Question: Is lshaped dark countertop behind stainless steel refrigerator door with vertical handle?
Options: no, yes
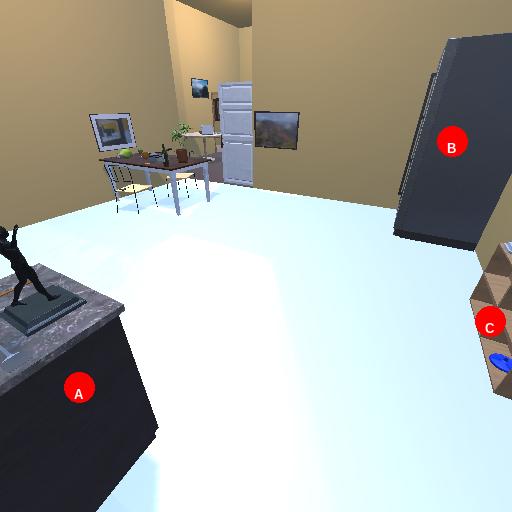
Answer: no